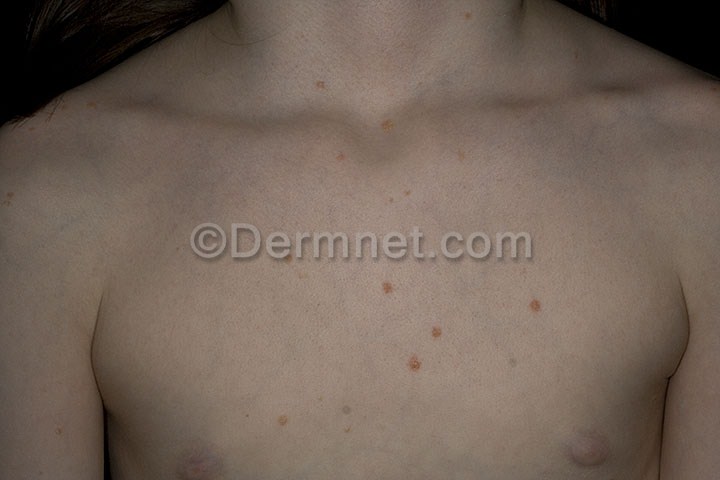
Disease: Psoriasis pictures Lichen Planus and related diseases